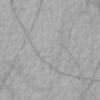
Label: not_dusty